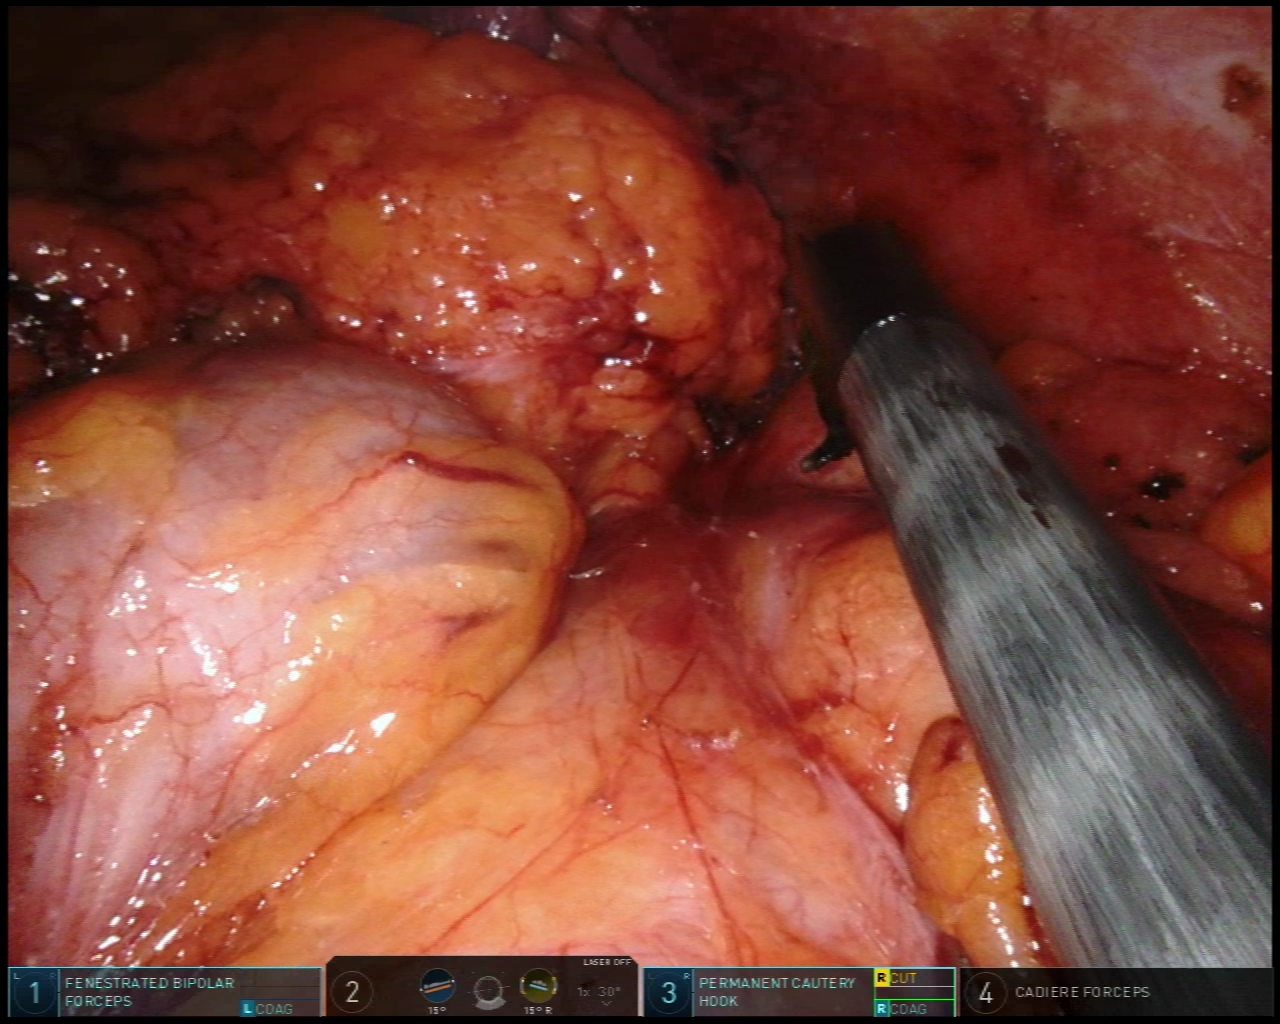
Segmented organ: spleen
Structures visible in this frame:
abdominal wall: yes
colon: yes
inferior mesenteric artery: no
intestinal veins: no
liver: no
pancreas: no
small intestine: no
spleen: yes
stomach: no
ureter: no
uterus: no
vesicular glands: no